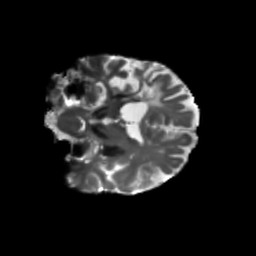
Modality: T2w
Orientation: coronal
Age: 69
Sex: female
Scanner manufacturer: siemens
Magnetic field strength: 3 T
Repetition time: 5.25 s
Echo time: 0.08 s